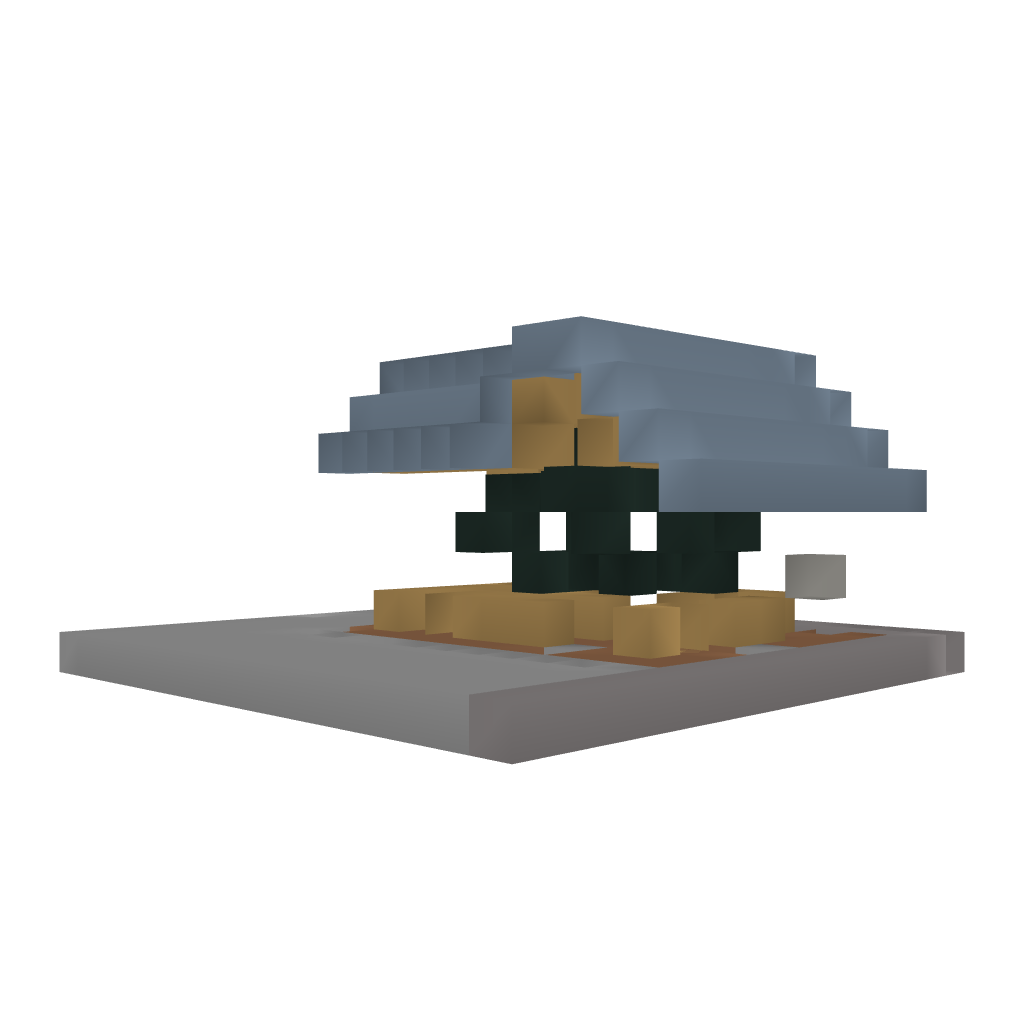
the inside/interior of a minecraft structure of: Blocks Ahoy Hotel